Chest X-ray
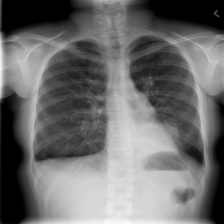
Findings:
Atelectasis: negative
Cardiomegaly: negative
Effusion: negative
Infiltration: positive
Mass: positive
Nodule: positive
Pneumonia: negative
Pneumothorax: negative
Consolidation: negative
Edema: negative
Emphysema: negative
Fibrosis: negative
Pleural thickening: positive
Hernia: negative